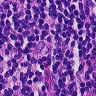
Metastatic tissue present: no